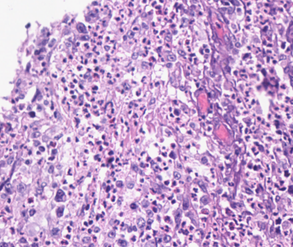
Tumor epithelial tissue: yes
Tumor-associated stroma tissue: yes
Normal tissue: no